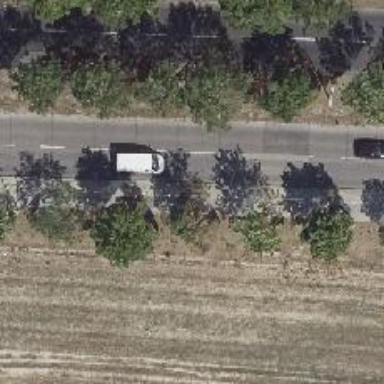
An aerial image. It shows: Avenue of deciduous broadleaved trees.